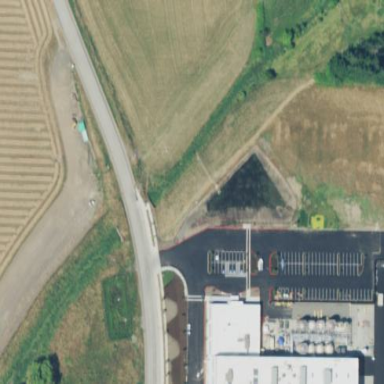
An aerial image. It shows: Chain link fence.